Question: On my project I need to import from clipboard excel data.
But in case we have german chars like '"a o u"' I need to replace:
'''
clipboardText = Clipboard.GetText(TextDataFormat.Rtf);
clipboardText.Replace("\u252\'fc", "u");
'''
I got this error from compiler:

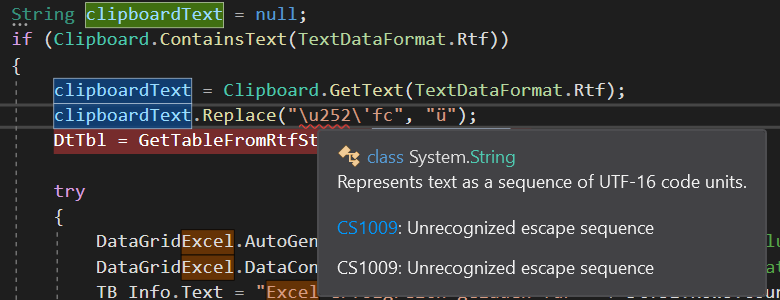
Answer: Add an '@' in front of the '"' :
'''
clipboardText.Replace(@"\u252'fc", "u");
'''
Or double the '\\' :
'''
clipboardText.Replace("\\u252'fc", "u");
'''